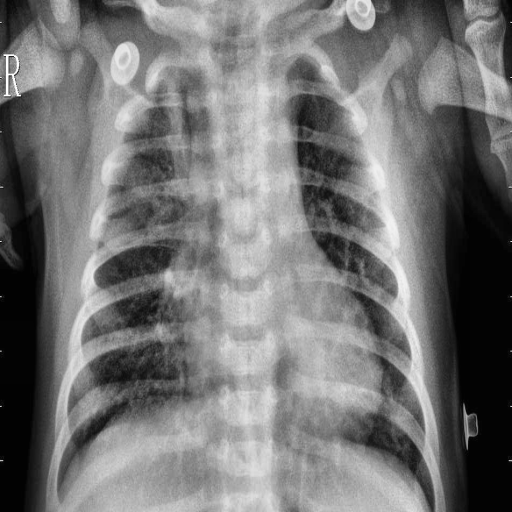
Finding: PNEUMONIA